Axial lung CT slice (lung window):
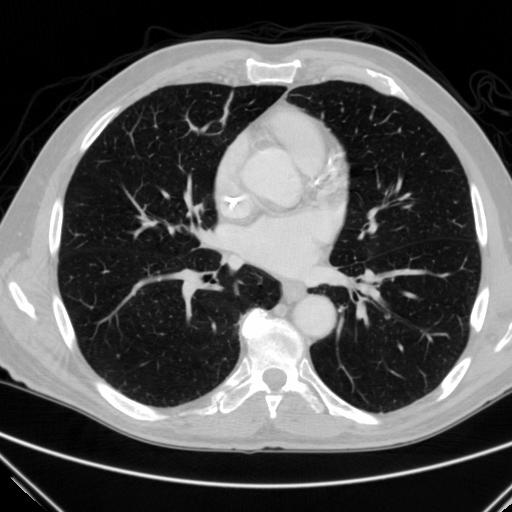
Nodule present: no